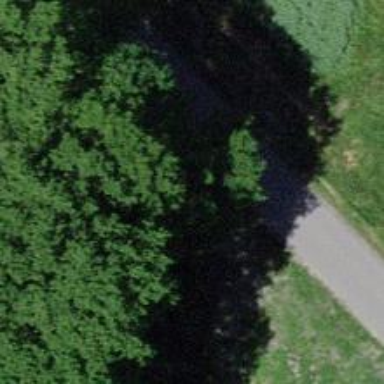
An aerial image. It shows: Unclassified road with grade1 track type. It is suitable for agricultural vehicles.